Current action and preconditions to check: trajectory_clear

Your task: For each precondition in the list above, predict whether it will hold at this action.

Consider the current scene as observed from the mobile robot's camera, and analyze the predicted future states of all dynamic agents (e.g., people, animals, vehicles, or any moving entities) within the NEXT SECOND.

IMPORTANT: Only answer "very likely" if you are absolutely certain—based on strong, clear evidence—that a dynamic agent will violate the precondition in the predicted future state. Do NOT answer "very likely" for unlikely, ambiguous, or low-probability risks.

Ask yourself for each precondition: Is there a high probability, with clear and convincing evidence, that the predicted future states of any dynamic agent will interfere with the predicted future state of the currently executing action within the NEXT SECOND, causing that precondition to fail?

Assess the risk level based on these predictions. Use "likely" or "very likely" if motions create a clear risk of interference.

Use "neutral" or "improbable" if agents are nearby but their predicted paths are clearly diverging or non-conflicting.

Failure Risk Categories: "very improbable", "improbable", "neutral", "likely", "very likely"

Answer Format: Output ONLY the probability_of_failure value from these categories: "very improbable", "improbable", "neutral", "likely", "very likely"

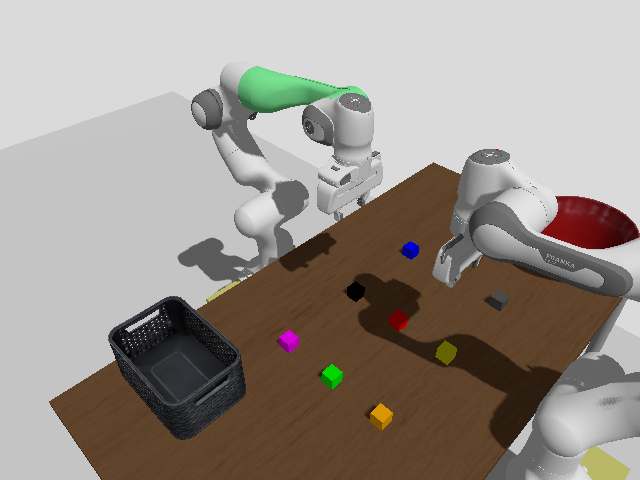

Answer: very improbable